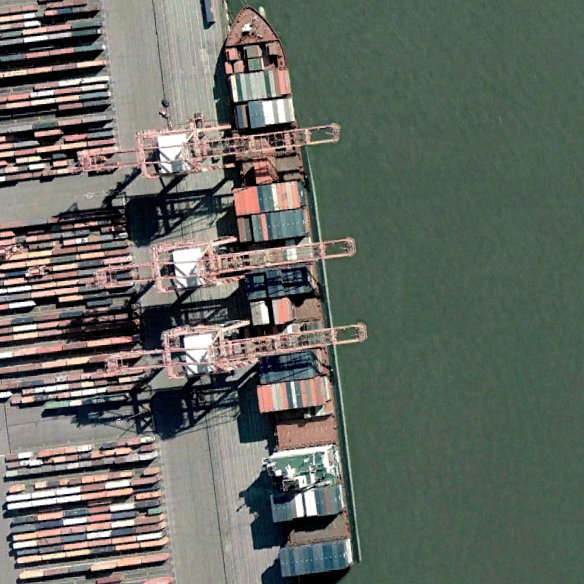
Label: Container_ship